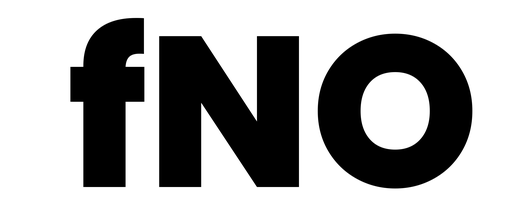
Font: Poppins-ExtraBold